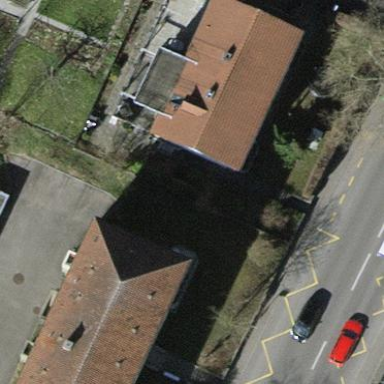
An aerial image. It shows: Semi-detached house with gabled roof.